Question: Can we add custom post back message for Ektron form?
I have selected Blank Form with DxH Mapping and add my custom text boxes . Then the postback message is added as Like <URL>,
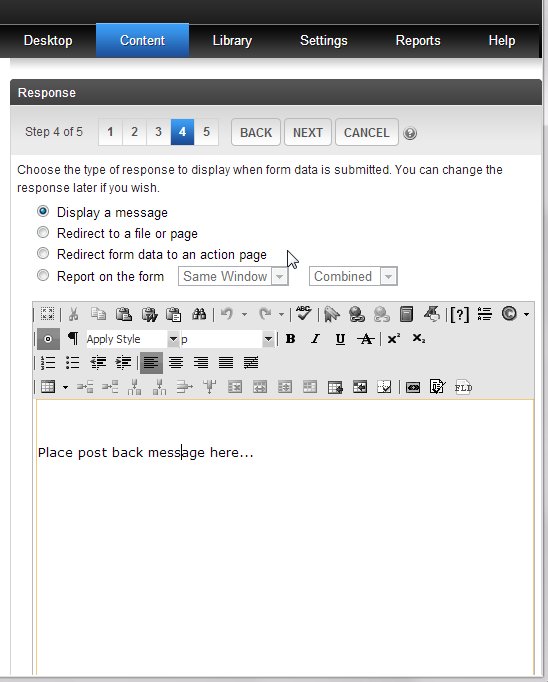
Answer: DXH post back message is submitted asynchronously so you cannot customize the post back message.